Question: When using vim occasionally there will be a block of code which appears multiple times in a file I want to completely remove.
Take the following:

I highlighted the block of code in question. Now I could use substitute and escape all the markup, but that would be crazy. Is there an efficient way to remove a block of code like this in vim? (I know if I was doing DRY correctly I might not have this problem to begin with, but I'm not always edited my own code)
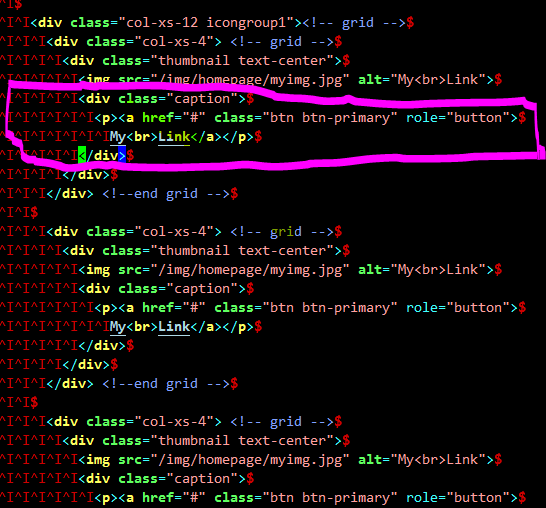
Answer: Use the tag text object for this case:
'''
dat
'''
To delete all occurrences of a tag you can use the ':global' and ':normal' command together. example:
'''
:g/pat/normal dat
'''
For more see:
'''
:h at
:h text-objects
:h :g
:h :norm
'''